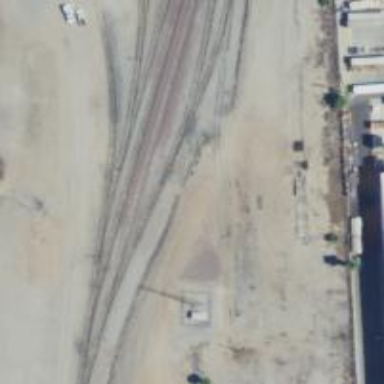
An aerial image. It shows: Railway yard used for servicing trains.